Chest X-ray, AP view. Patient: 28 years old, sex F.
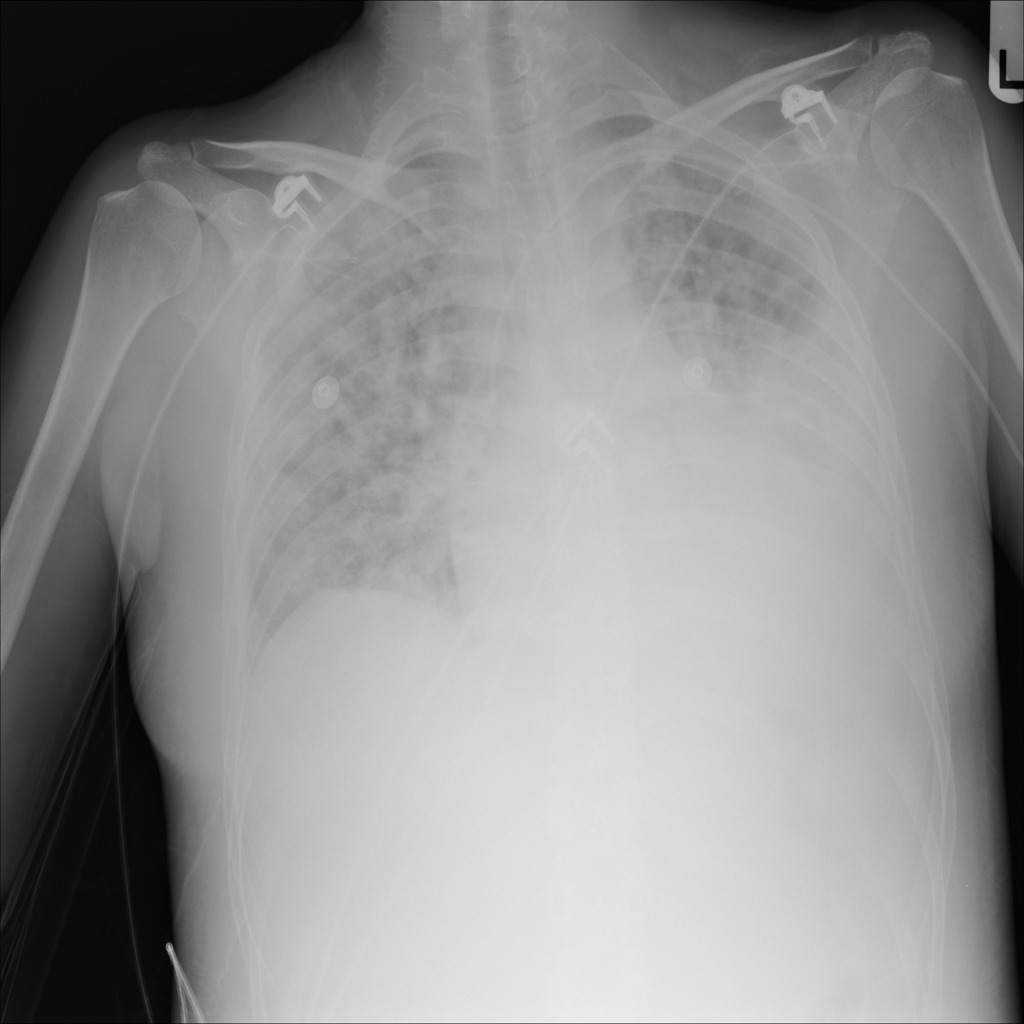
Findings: Consolidation, Effusion, Infiltration